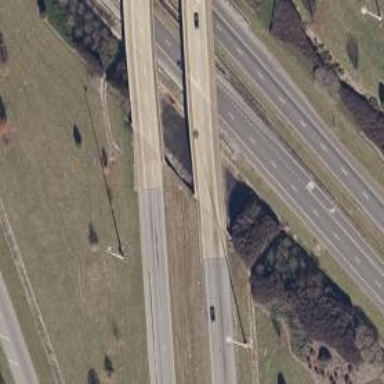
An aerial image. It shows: Viaduct bridge on motorway.